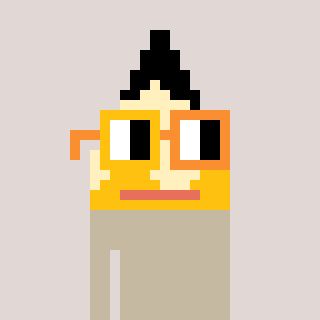
a pixel art character with square yellow and orange glasses, a pencil-shaped head and a bluegrey-colored body on a warm background